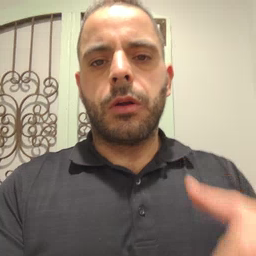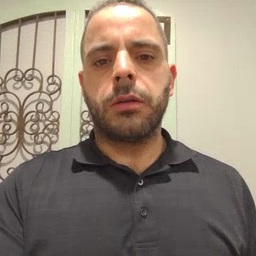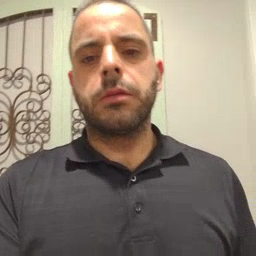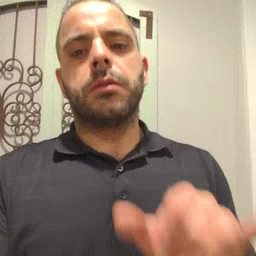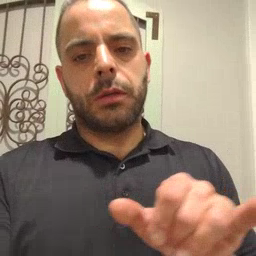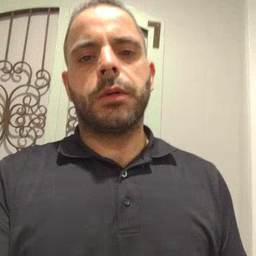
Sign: same